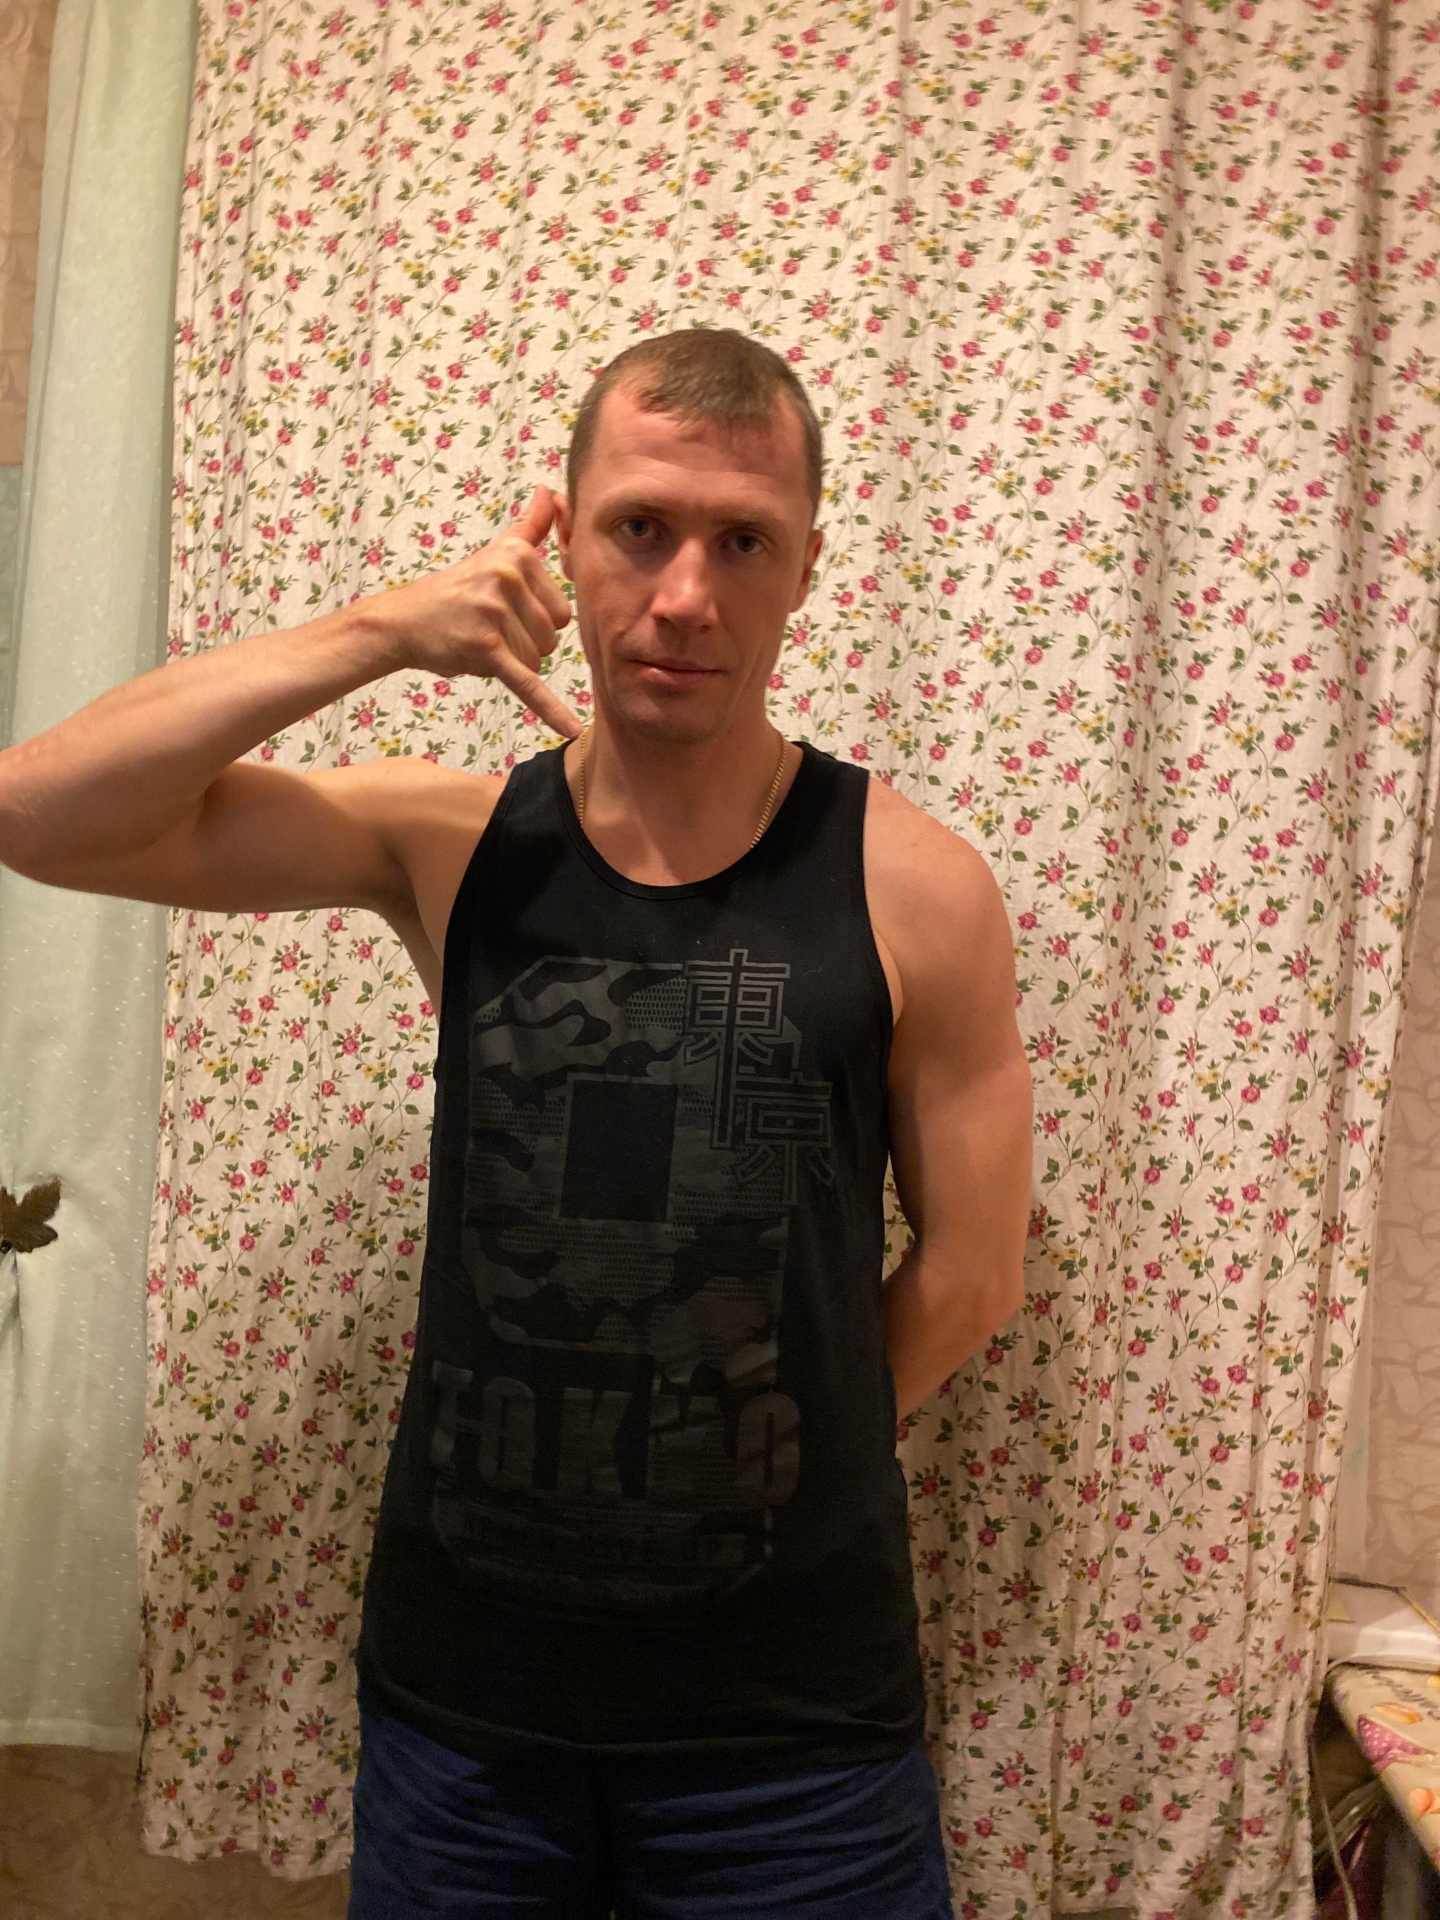
Label: clear